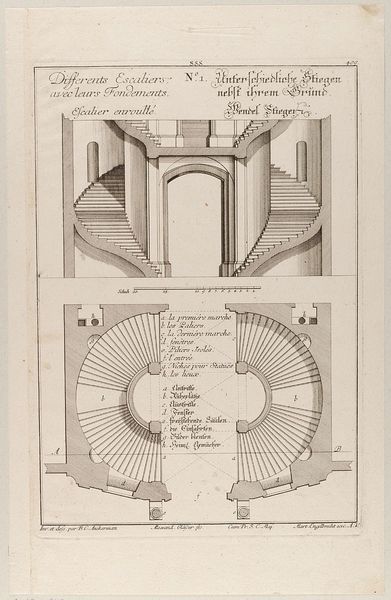
Titel: Treppen
Künstler: Martin Engelbrecht
Standort: Hamburg
Institution: Museum für Kunst und Gewerbe Hamburg
Schlagwörter: architektur, barock, papier, grafik, graphik, französisch, treppe, symmetrie, deutsch, aufsicht, fotografie, photographie, druckgraphik, druckgrafik, radierung, entwurf, treppenhaus, plan, nummerierung, grundriss, beschirftung, gerippt, reproduktionen, barockzeit, barockzeitalter, druckerzeugnisse, architekturdarstellungen, stairs, architektonische zeichnung, gebäudes, ornamentstich, vorlageblätter